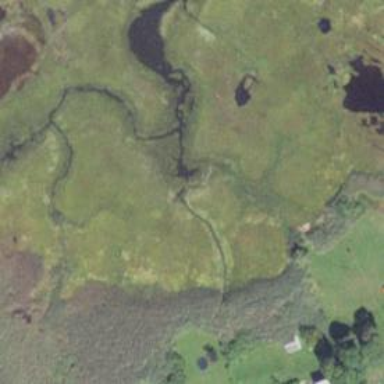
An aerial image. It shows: Wetland area characterized by wet meadow.